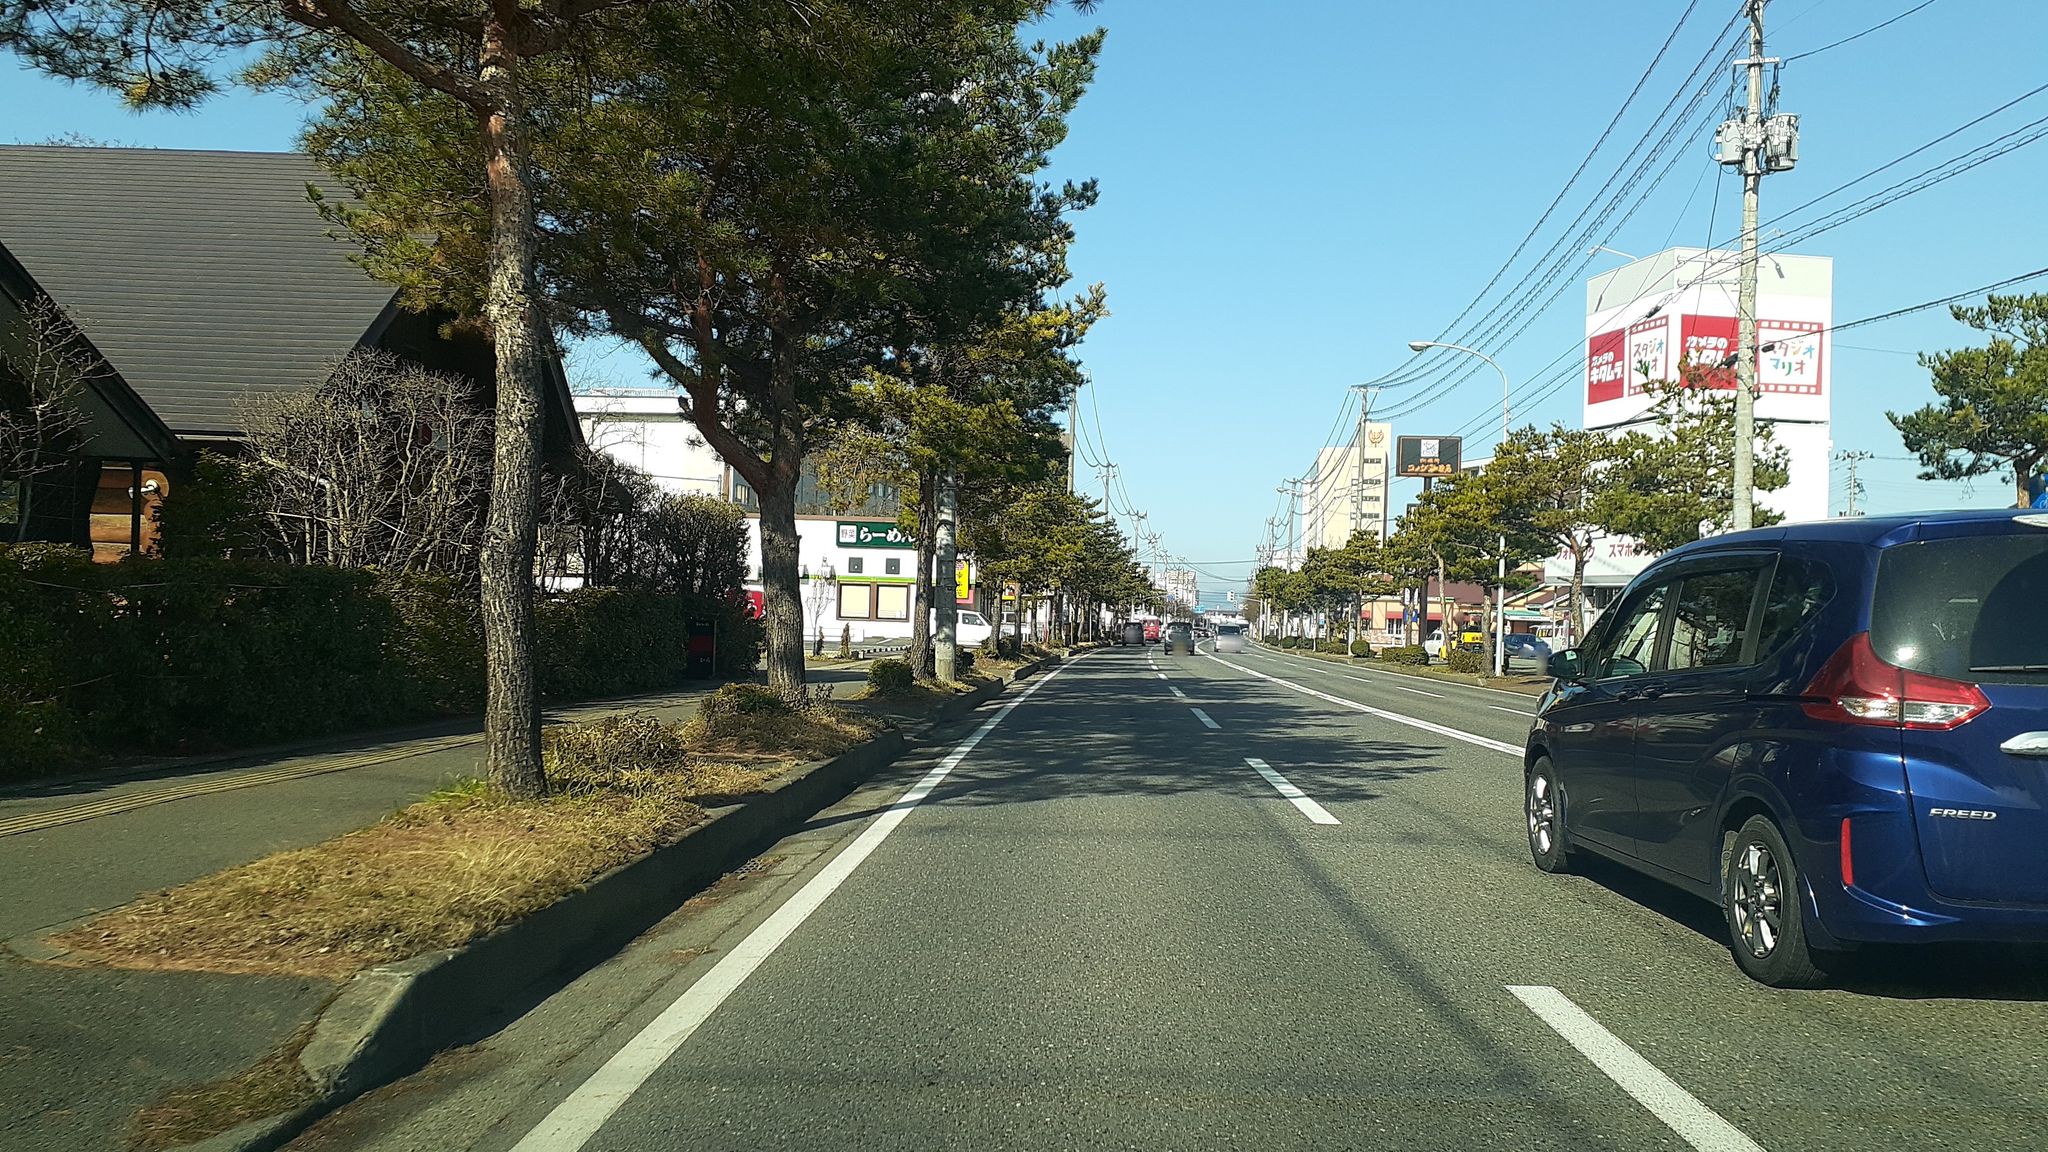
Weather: clear
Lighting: day
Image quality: good
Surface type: driving surface
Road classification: tertiary
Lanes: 4.0
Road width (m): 3
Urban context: urban centre
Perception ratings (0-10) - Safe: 2.99, Lively: 9.33, Beautiful: 5.17, Boring: 1.48, Depressing: 2.26, Wealthy: 5.34